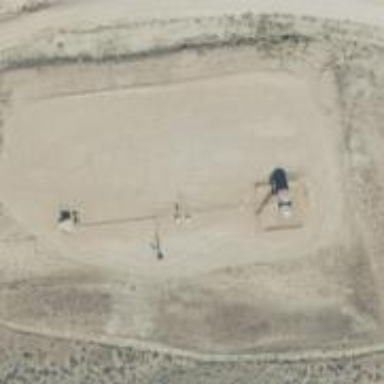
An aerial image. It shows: Petroleum well.